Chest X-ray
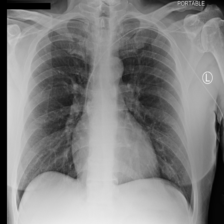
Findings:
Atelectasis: negative
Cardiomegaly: negative
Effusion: negative
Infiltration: negative
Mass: negative
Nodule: negative
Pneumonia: negative
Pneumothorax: negative
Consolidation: negative
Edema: negative
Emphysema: negative
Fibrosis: negative
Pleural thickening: negative
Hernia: negative